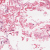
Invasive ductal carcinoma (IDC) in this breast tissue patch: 0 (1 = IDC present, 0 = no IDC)